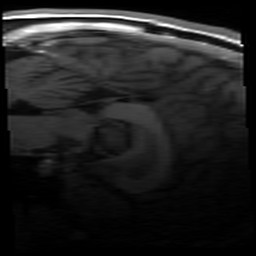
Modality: T1w
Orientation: sagittal